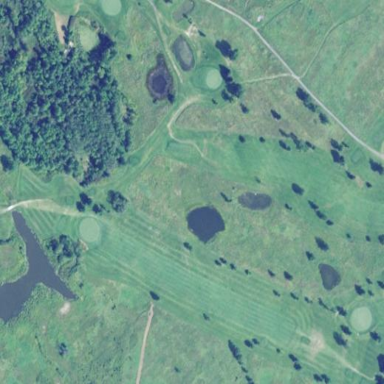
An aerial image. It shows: Rough grassy area used for golf.